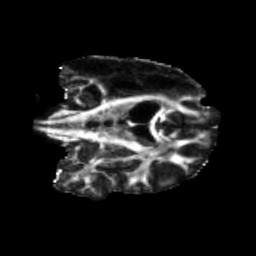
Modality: FA
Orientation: coronal
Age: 27
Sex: female
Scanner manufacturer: siemens
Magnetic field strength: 3 T
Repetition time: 5.47 s
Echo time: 0.0854 s